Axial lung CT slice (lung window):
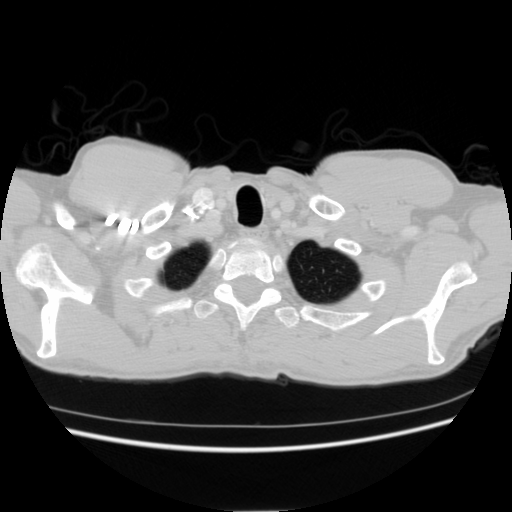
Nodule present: no